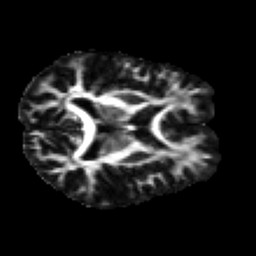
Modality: FA
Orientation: axial
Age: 25
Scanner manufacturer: siemens
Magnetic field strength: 3 T
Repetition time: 2.2 s
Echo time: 0.084 s